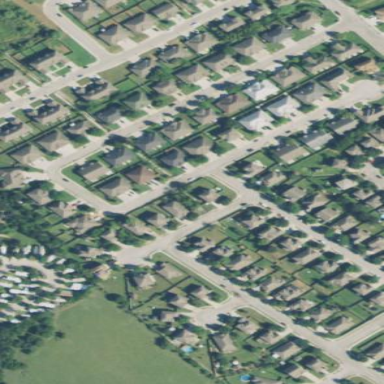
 consisting of duplex and single-family homes."